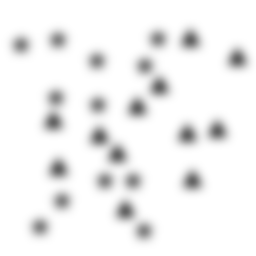
Squares: 0
Triangles: 12
Stars: 12
Total shapes: 24